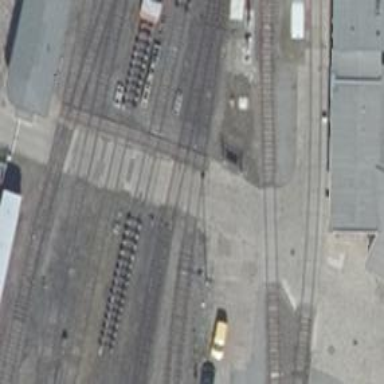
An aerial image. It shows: Level crossing along the railway.